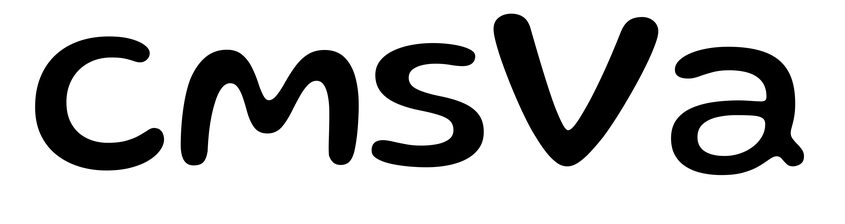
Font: Gluten_Regular